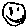
Label: smiley face